Question: I'm having some problems with Tomcat. I'm deploying a Grails application and as I were adding new features I got this (sadly well known) error in the stacktrace file:
'''
Caused by: java.lang.OutOfMemoryError: PermGen space
2014-01-13 19:28:35,753 [http-bio-8080-exec-26] ERROR StackTrace - Full Stack Trace:
org.codehaus.groovy.runtime.InvokerInvocationException: java.lang.OutOfMemoryError: PermGen space
at gsp_liquidaciones_liquidacionDeComplejolist_gsp$_run_closure2.doCall(gsp_liquidaciones_liquidacionDeComplejolist_gsp.groovy:84)
at gsp_liquidaciones_liquidacionDeComplejolist_gsp.run(gsp_liquidaciones_liquidacionDeComplejolist_gsp.groovy:105)
at grails.plugin.cache.web.filter.PageFragmentCachingFilter.doFilter(PageFragmentCachingFilter.java:195)
at grails.plugin.cache.web.filter.AbstractFilter.doFilter(AbstractFilter.java:63)
at java.util.concurrent.ThreadPoolExecutor$Worker.runTask(ThreadPoolExecutor.java:886)
...
'''
I have an Windows installer-based tomcat installation and I don't have an catalina.bat file also. Googling many pages suggest to modify this file (catalina.bat) or register JAVA_OPTS variable, but nothing works. So, where do I have to specify this parameters?:
'SET JAVA_OPTS="-Dfile.encoding=UTF-8 -server -Xms512m -Xmx1024m -XX:NewSize=256m -XX:MaxNewSize=256m -XX:PermSize=256m -XX:MaxPermSize=256m -XX:+DisableExplicitGC"'
I have tried to modify the Java Options through Apache Tomcat 7 Properties window but after the modifications the server can't start.

My computer has 4Gb RAM installed.
Thanks in advance.
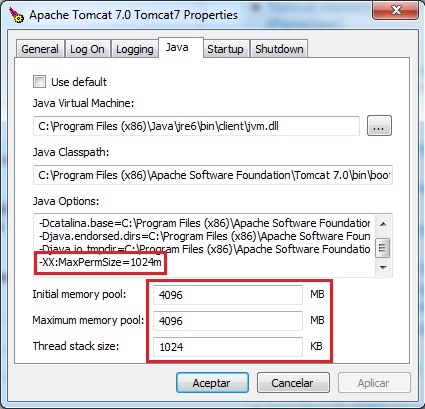
Answer: For the following system specifications:
- - - -
The Tomcat 7 Java properties for an acceptable behavior MIGHT be: